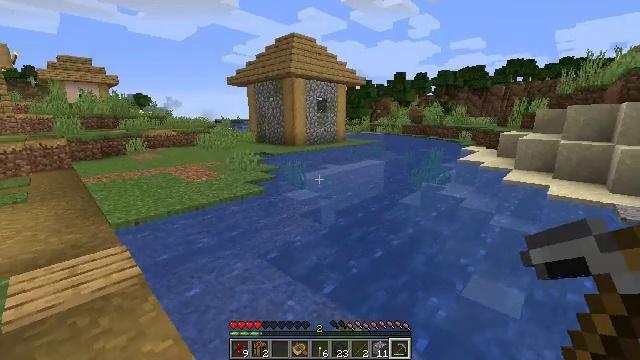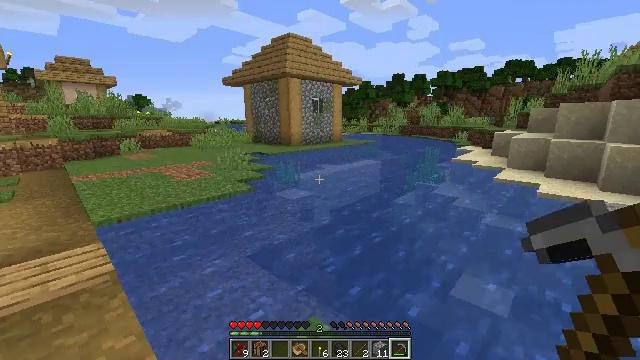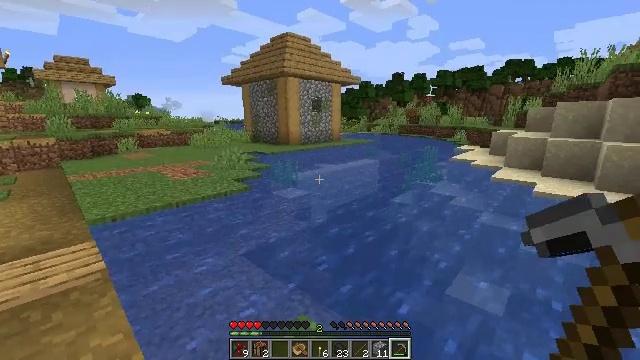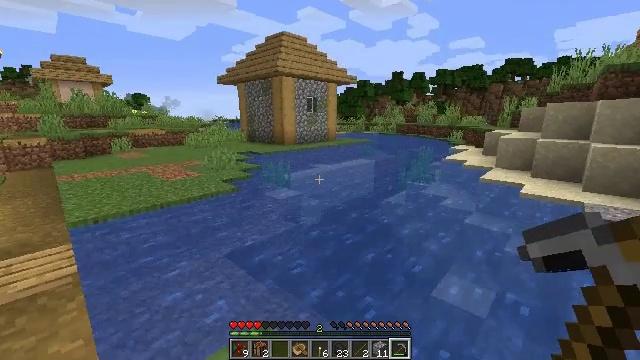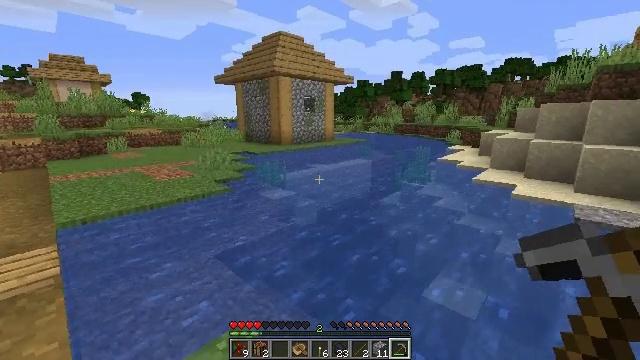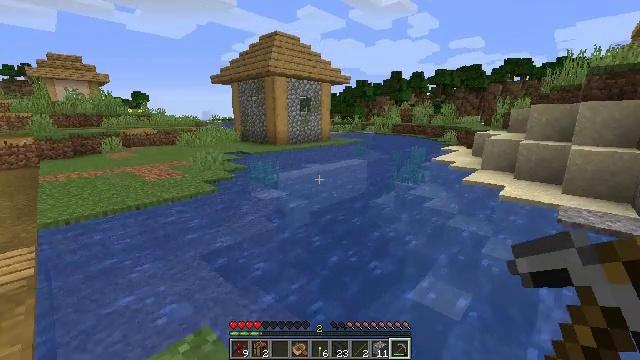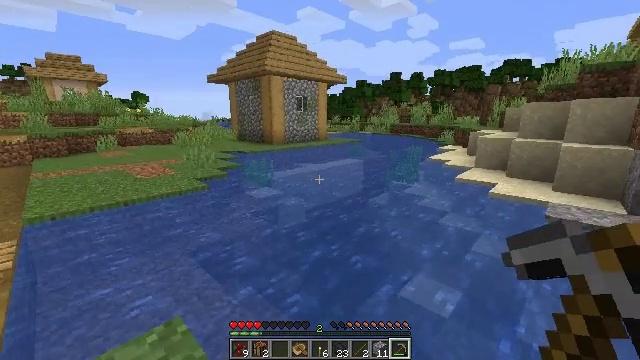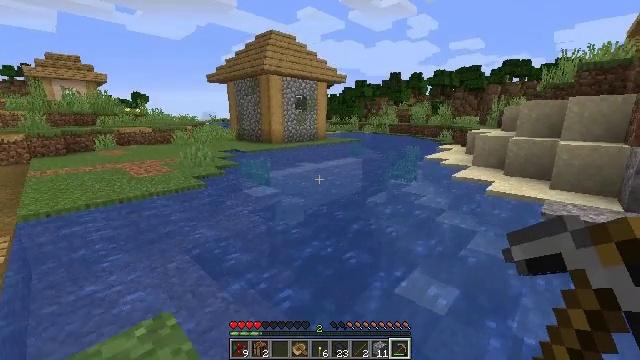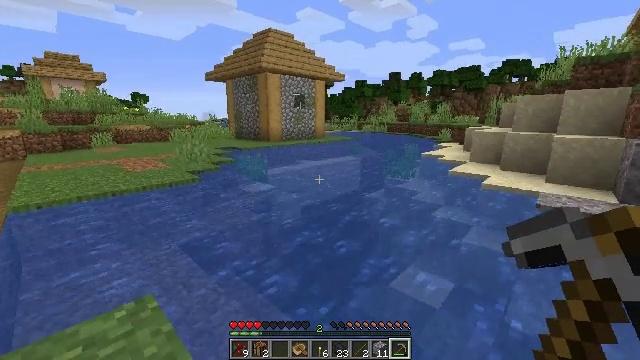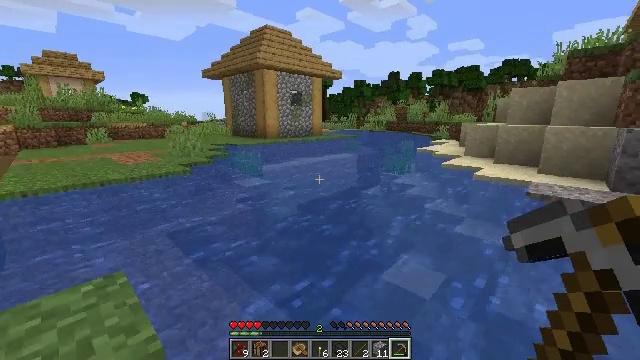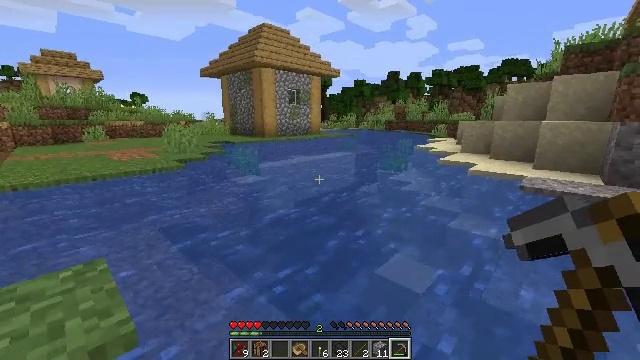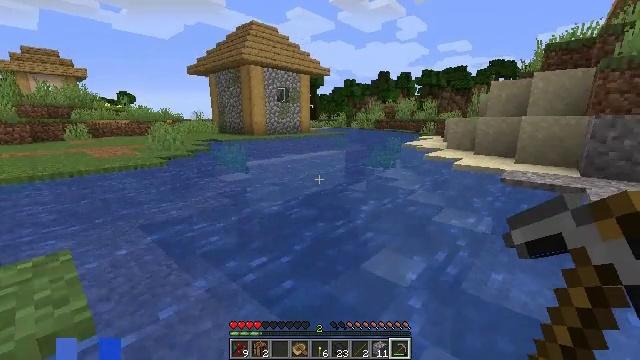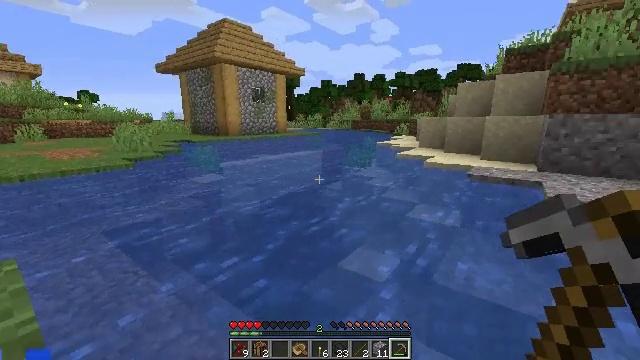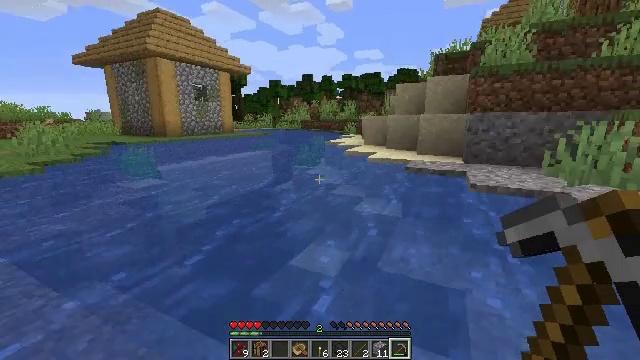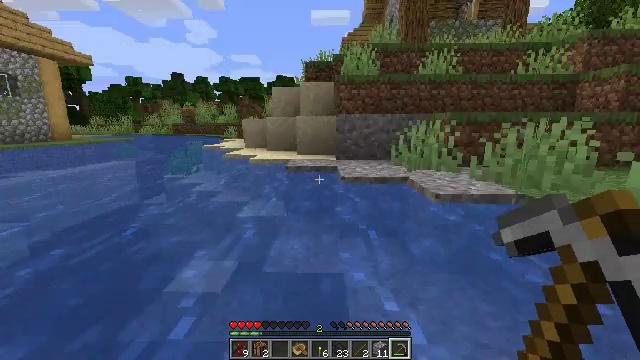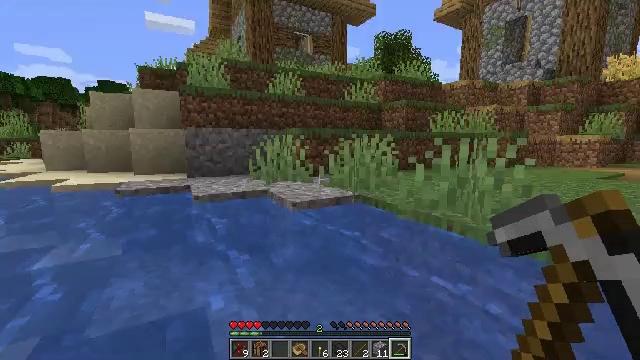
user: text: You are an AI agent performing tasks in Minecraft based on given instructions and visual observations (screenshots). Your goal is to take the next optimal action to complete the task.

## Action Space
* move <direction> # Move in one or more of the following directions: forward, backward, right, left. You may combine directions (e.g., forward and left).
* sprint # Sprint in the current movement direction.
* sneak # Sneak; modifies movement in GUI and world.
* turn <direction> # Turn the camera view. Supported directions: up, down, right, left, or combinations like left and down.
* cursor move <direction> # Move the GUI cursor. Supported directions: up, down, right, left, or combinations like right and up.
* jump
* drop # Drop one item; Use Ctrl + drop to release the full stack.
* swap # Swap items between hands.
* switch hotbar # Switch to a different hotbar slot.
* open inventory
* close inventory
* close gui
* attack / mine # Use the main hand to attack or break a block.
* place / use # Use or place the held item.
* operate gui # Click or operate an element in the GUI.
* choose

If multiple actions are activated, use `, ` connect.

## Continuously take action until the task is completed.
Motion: motion action
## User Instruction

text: Remove the white bed from its place.
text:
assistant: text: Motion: move right
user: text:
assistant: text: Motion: move right
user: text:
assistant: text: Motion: move right
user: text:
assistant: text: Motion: move right
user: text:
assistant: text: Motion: move right
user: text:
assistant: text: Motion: move right
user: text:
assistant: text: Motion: move right
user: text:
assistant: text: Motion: move right
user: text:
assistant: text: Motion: move right
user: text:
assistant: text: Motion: move right
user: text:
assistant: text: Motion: move right, turn right
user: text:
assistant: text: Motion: move right, turn right
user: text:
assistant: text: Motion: move forward and move right, turn right
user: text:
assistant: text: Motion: move forward and move right, turn right and up
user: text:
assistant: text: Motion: move forward and move right, turn right and up
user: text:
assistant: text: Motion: move forward and move right, turn right and up
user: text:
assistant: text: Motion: move forward and move right, turn right
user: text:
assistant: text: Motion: move forward and move right, jump
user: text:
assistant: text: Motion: move forward and move right, jump
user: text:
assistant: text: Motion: move forward and move right, jump
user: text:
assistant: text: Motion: move forward and move right, jump
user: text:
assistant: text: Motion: move forward and move right, jump
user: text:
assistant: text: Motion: move forward and move right, jump
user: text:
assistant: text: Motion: move forward and move right, jump
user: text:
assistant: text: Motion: move forward and move right, jump
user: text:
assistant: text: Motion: move forward, jump
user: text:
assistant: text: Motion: move forward, jump
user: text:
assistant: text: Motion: move forward, turn up, jump
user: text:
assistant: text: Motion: move forward, turn left and up, jump
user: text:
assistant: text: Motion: move forward, turn left and up, jump